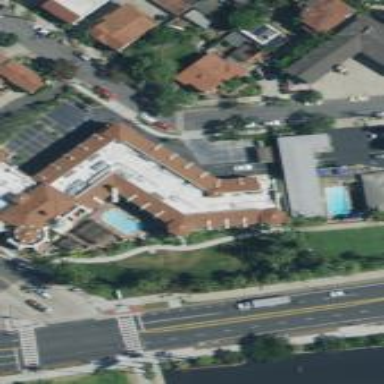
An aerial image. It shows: Hotel building.